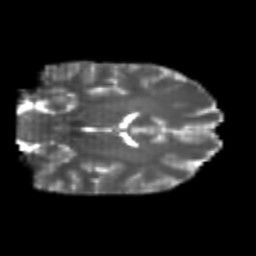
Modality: T2w
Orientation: coronal
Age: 24
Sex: female
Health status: healthy
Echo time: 0.074 s